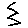
Label: zigzag